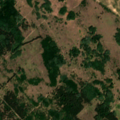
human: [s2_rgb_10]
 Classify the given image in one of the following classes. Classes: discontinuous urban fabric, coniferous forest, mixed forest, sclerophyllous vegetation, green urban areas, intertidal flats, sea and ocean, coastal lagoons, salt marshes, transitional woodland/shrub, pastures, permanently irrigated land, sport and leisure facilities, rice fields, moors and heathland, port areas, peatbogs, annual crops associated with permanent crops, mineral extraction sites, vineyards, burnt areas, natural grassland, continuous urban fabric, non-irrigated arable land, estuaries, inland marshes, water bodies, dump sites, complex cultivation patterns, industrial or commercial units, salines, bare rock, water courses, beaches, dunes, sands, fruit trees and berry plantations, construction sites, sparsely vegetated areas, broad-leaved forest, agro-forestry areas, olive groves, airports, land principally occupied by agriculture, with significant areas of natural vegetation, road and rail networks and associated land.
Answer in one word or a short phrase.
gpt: pastures, broad-leaved forest, mixed forest, transitional woodland/shrub